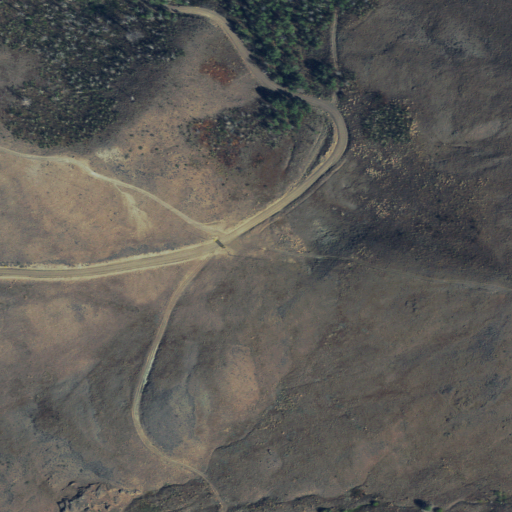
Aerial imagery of gap in Idaho named Muldoon Summit containing grassland, evergreen forest, and shrub